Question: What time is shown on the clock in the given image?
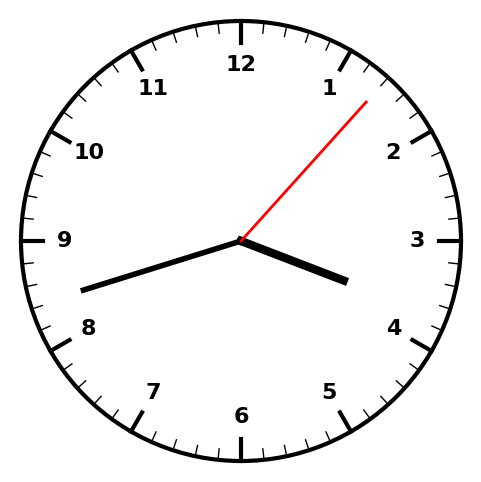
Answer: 03:42:07